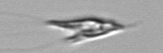
Label: Chrysochromulina_lanceolata